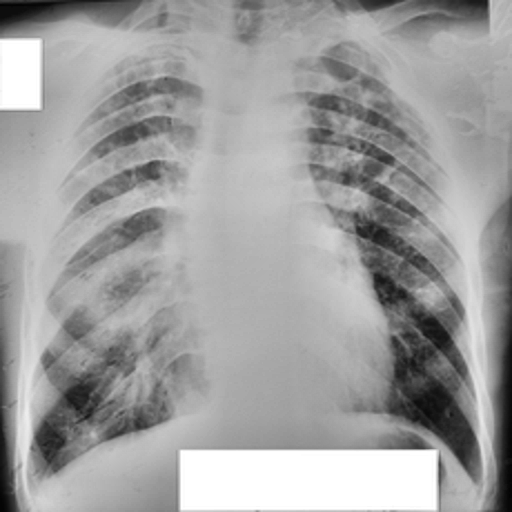
Finding: TUBERCULOSIS